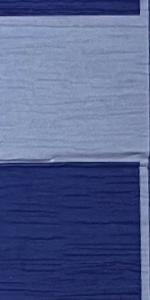
Label: Empty